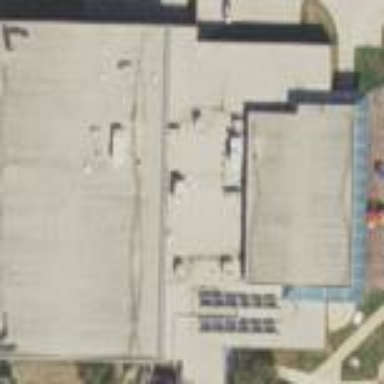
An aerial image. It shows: Sports center building.